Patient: sex M, age 49
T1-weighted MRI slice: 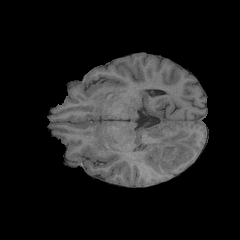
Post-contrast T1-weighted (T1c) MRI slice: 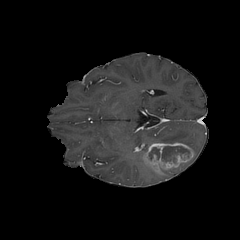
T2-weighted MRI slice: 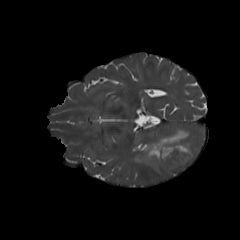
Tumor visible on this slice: yes
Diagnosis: Glioblastoma, IDH-wildtype
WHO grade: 4